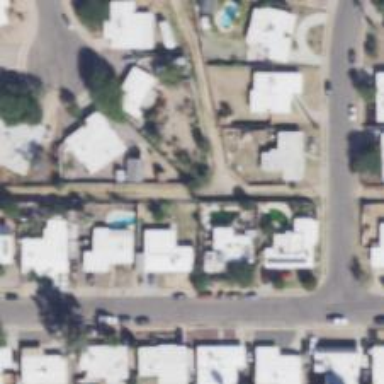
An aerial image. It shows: Alleyway designated as service road.